Question: I have a problem with the underlining the textfield used for showing it as the link.
I am using the following code:
'''
final String Email1 = new String("http://myURL/");
Email.setText("W : "+Email1);
Email.setPaintFlags(Email.getPaintFlags() | Paint.UNDERLINE_TEXT_FLAG);
'''
I am getting the output as below :

I am getting the underline for also...
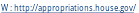
Answer: Have you tried???
'''
Html.fromHtml("W:"+"<u>" +Email1+ "</u>);
'''